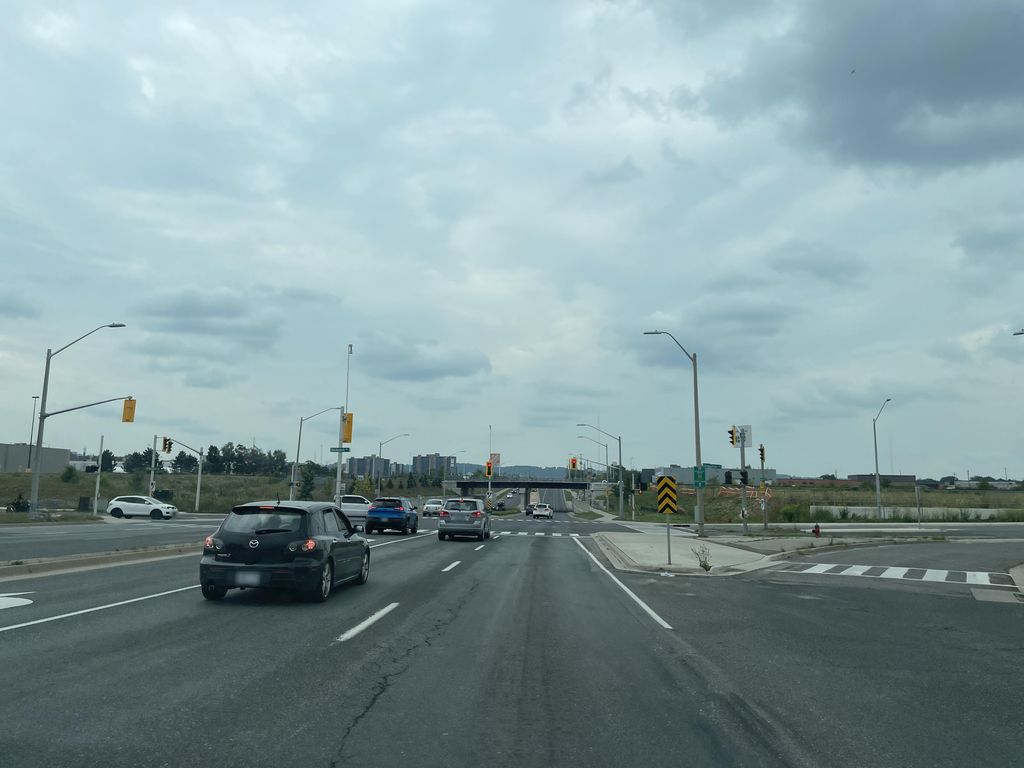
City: hamilton